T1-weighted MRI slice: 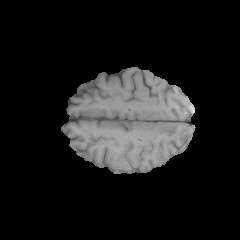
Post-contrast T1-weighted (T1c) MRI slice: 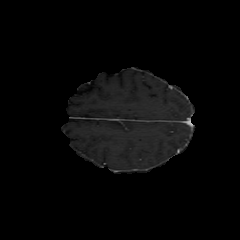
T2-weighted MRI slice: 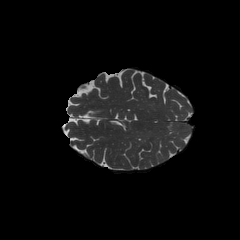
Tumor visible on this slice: no